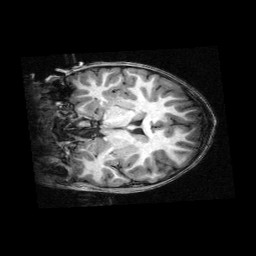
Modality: T1w
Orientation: coronal
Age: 11
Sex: male
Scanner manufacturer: siemens
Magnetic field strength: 3 T
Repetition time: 2.3 s
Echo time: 0.00336 s